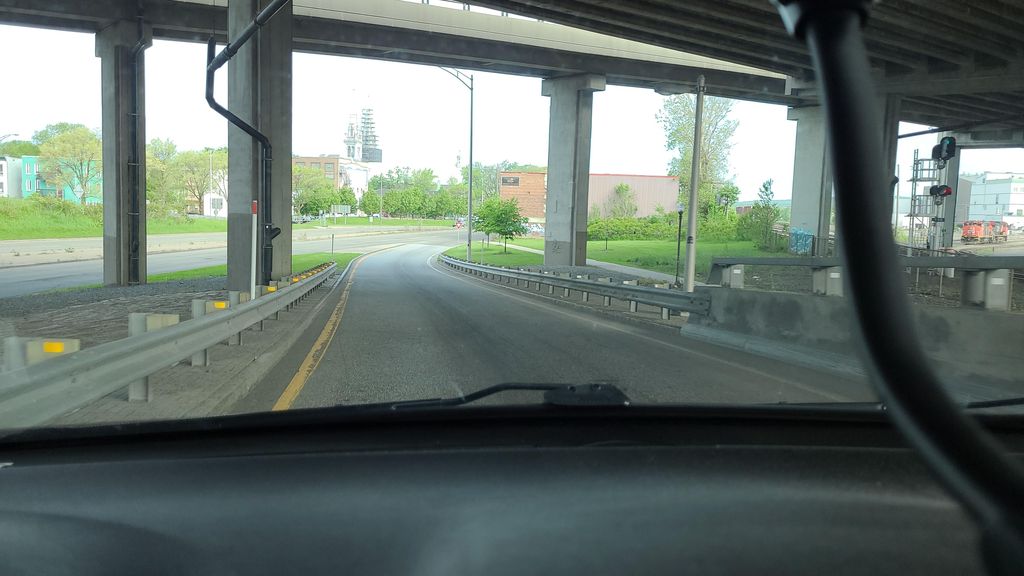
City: quebec_city